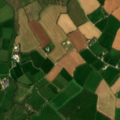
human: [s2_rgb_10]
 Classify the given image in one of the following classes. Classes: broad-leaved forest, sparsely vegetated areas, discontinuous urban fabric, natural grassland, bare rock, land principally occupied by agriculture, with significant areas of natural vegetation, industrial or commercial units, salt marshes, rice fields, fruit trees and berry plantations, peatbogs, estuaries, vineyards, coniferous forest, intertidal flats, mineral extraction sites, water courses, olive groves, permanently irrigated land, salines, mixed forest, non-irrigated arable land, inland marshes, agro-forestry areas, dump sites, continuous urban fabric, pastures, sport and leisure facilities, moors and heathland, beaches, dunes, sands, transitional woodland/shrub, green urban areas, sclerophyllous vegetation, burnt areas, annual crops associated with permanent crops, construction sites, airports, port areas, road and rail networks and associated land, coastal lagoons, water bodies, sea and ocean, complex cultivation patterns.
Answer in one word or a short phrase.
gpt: non-irrigated arable land, pastures